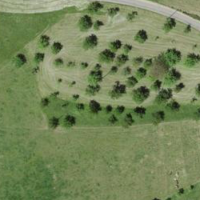
EUNIS habitat code: 24
Species observed at this site:
Prunus spinosa